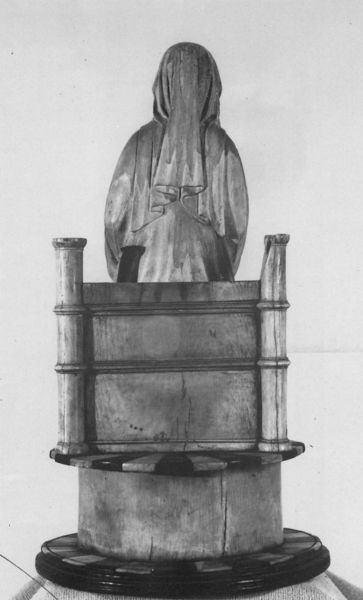
Titel: Thronende Muttergottes mit dem auf ihrem linken Knie sitzenden Kind
Standort: Allariz, Convento de Santa Clara (EU - E)
Schlagwörter: umhang, frau, holz, rücken, falten, stein, tod, bild, kirche, figur, gewand, kutte, rund, skulptur, statue, thron, kopftuch, bronze, plastik, foto, fotografie, schwarz-weiss, pult, tracht, kanzel, kirchlich, objekt, bold